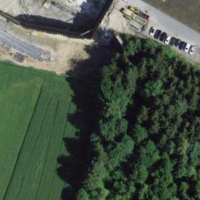
EUNIS habitat code: 52
Species observed at this site:
Plantago major